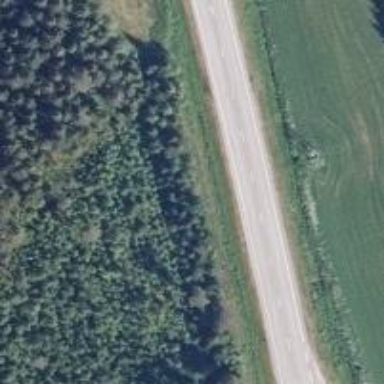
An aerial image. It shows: Asphalt road designated as trunk highway.